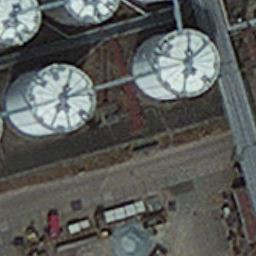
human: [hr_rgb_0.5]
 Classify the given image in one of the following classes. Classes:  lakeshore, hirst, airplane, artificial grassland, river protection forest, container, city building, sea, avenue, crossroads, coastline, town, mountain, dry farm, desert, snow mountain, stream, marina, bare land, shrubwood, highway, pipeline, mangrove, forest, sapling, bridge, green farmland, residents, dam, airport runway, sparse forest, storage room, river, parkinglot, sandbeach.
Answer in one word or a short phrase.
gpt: storage room